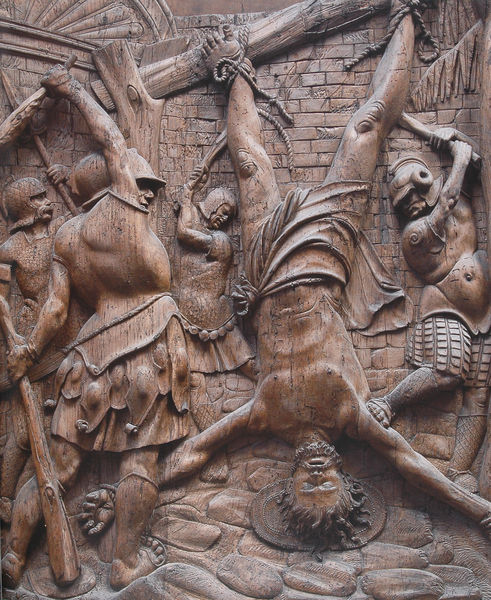
Titel: Hochaltar, ehemaliges Flügelrelief, Martyrium des hl. Kastulus (Detail)
Künstler: Hans Leinberger
Standort: Moosburg
Institution: ehemalige Stiftskirche St. Kastulus
Schlagwörter: akt, fuß, hand, kampf, kopf, körper, lendenschurz, mann, nackt, frauen, menschen, braun, frau, frisur, haar, holz, mund, männer, nase, rücken, tuch, rock, bart, wand, arme, augen, falten, hinrichtung, mensch, mord, stein, steine, tod, tot, toter, stamm, boden, haare, strick, gotik, locken, renaissance, stock, skulptur, beine, relief, bein, füße, holzschnitt, pflaster, mauer, ziegel, figuren, gewalt, seile, men, soldaten, soldier, soldiers, sword, hair, wall, muskeln, balken, brown, wooden, kordel, bauch, bronze, plastik, knöchel, unten, schild, panzer, hängen, antike, lendentuch, kreuz, seil, mauerwerk, torso, knüppel, kopfsteinpflaster, schwert, schwerter, säbel, uniform, verbrecher, waffen, brutal, schläge, soldat, stöcke, helm, pilatus, rüstung, altar, rom, schnitzerei, römer, helme, heiligenschein, wood, hängend, nimbus, christus, jesus, kreuzigung, mauern, hammer, leid, muskel, qual, schmerz, fighting, man, naked, roman, stone, krieger, heiliger, armor, armour, feet, helmet, märtyrer, töten, aufhängen, keule, schlagen, beard, petrus, saint, holzfigur, erschlagen, curls, sculpture, geschnitzt, rope, crucifixion, römisch, fessel, bildhauer, human, arms, toga, cart, peitschen, bricks, gladiatoren, back, schnitzkunst, andreaskreuz, martyrium, war, prügel, stricke, sandals, folter, marter, inquisition, gefesselt, grausam, angebunden, kopfüber, humans, riemenschneider, geißelung, schergen, geißel, auspeitschen, faltn, festbinden, schärgen, till, carving, hanging, basrelief, stones, stick, kreuzigen, whip, sandels, sandles, keulen, gehängt, auspeitschung, bat, bar, folterknechte, aufgehangen, gehängter, moustache, hurt, crucify, wheels, slave, falschrum, halo, romans, überkopf, club, festgebunden, sticks, execution, prisoner, tortur, helmets, cobblestone, slaves, torture, clubs, weapons, schalgend, loincloth, bond, beating, toes, bilkdhaue, carved, tunic, tied, soliders, roap, bound, upside down, whipping, maces, ider gehängte, folte, captive, gefellste, hit, crucifixtion, hanged, ankles, axle, chainmail, whips, headfirst, inverted, bats, flogging, suspend, headlong, punching, cl;ub, ried, in wood, dragged